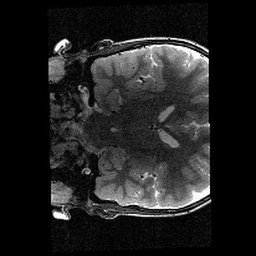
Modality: T2w
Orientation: coronal
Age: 9
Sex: male
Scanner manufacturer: siemens
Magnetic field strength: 3 T
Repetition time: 9.23 s
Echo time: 0.067 s